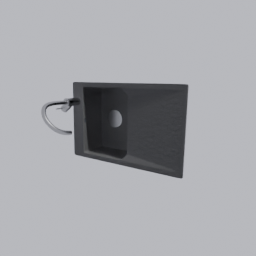
Label: appliances